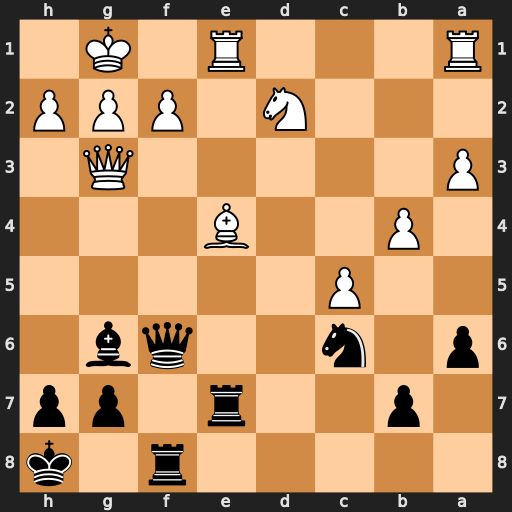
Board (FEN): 5r1k/1p2r1pp/p1n2qb1/2P5/1P2B3/P5Q1/3N1PPP/R3R1K1
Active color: b
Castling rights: -
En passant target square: -
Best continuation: Bxe4 Nxe4 Rxe4